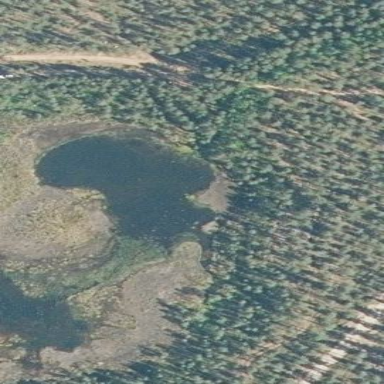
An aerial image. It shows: Pond surrounded by natural water.